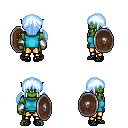
a pixel art fantasy rpg character, male body template, orc, green skin, teal sleeveless shirt, gold greaves, white cyan twin-tailed hairstyle, white cloth bracers, ghillies, shield, four views (front, back, left, right), 2x2 character sprite sheet, small pixel art, hard edges, no anti-aliasing